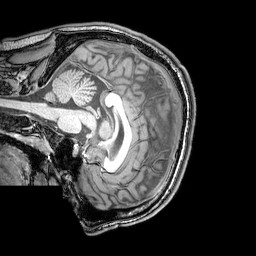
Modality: T1w
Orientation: sagittal
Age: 22
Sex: male
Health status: healthy
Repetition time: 0.081 s
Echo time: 0.037 s